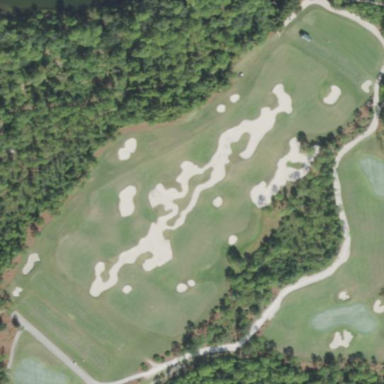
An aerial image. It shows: Grassy area designated for driving range golf.